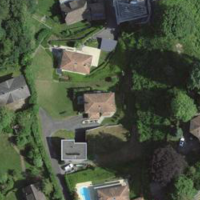
EUNIS habitat code: 54
Species observed at this site:
Cotinus coggygria